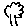
Label: tree